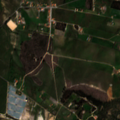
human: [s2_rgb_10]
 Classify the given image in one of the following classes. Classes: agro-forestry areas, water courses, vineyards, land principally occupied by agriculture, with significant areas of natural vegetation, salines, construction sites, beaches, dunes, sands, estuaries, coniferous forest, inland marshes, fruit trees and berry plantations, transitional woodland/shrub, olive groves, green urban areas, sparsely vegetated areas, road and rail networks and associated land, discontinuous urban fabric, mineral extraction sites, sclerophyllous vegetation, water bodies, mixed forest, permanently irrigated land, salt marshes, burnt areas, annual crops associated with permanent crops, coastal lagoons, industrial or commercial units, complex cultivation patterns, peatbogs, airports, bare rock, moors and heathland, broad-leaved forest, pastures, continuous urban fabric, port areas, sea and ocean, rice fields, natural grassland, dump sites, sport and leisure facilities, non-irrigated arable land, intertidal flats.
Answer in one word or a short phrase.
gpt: fruit trees and berry plantations, pastures, complex cultivation patterns, broad-leaved forest